Field crop: maize
Growth stage: 2
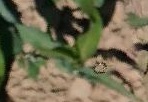
Species: maize